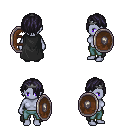
a pixel art fantasy rpg character, female body template, dark elf, purple skin, black cape, teal pants, raven bangs hairstyle, iron tiara, shield, four views (front, back, left, right), 2x2 character sprite sheet, small pixel art, hard edges, no anti-aliasing